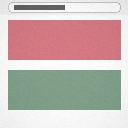
Screen state: on